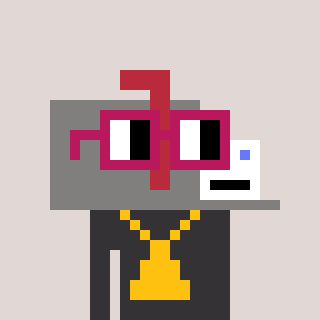
a pixel art character with square dark red glasses, a mailbox-shaped head and a grayscale-colored body on a warm background